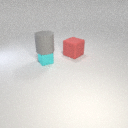
large gray rubber cylinder above small cyan metal cube